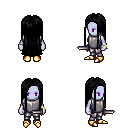
a pixel art fantasy rpg character, female body template, dark elf, purple skin, steel chest armor, metal pants, black extra-long hairstyle, bracelets, gold boots, dagger, four views (front, back, left, right), 2x2 character sprite sheet, small pixel art, hard edges, no anti-aliasing